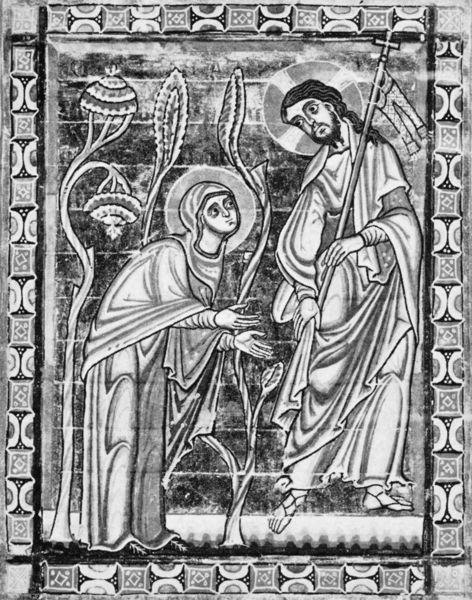
Titel: Perikopenbuch St. Erentrud
Standort: Herkunft: Salzburg (EU - AUT)
Institution: München, Bayrische Stattsbibliothek
Schlagwörter: baum, gemälde, mann, wasser, menschen, blumen, fenster, frau, grau, kleid, männer, schwarz, weiss, zeichnung, blüte, muster, bart, falten, johannes, rahmen, stein, hände, gewand, paar, pflanzen, füße, stab, fahne, ornamente, sandalen, foto, kreuz, religion, schwarzweiss, kranz, kopie, sandale, heiligenschein, christus, jesus, heiliger, maria, bitte, buchmalerei, fusswaschung, mariamagdalena, fuswaschung